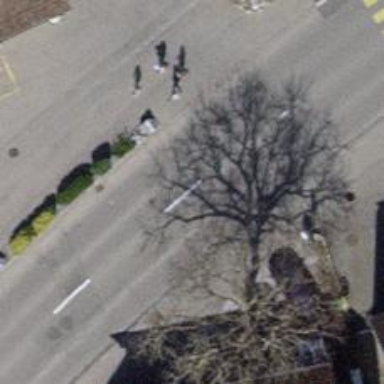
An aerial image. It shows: Secondary road with asphalt surface and sidewalks on both sides.